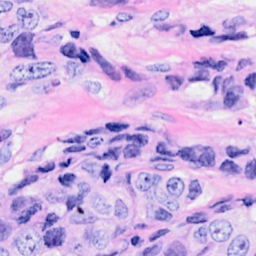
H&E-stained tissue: Breast